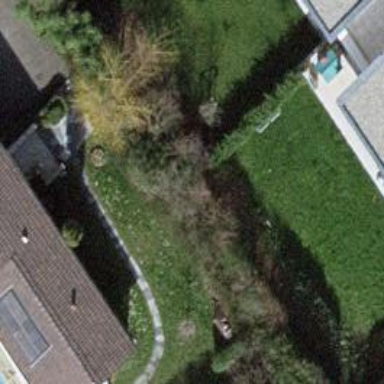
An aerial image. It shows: Hedge barrier.